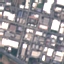
Land use / land cover class: Industrial